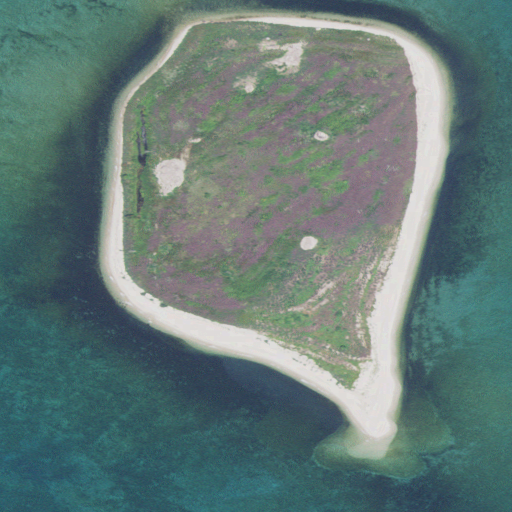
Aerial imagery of island in Michigan named Hat Island containing open water, barren land, and grassland